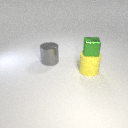
large yellow rubber cylinder below small green metal cube